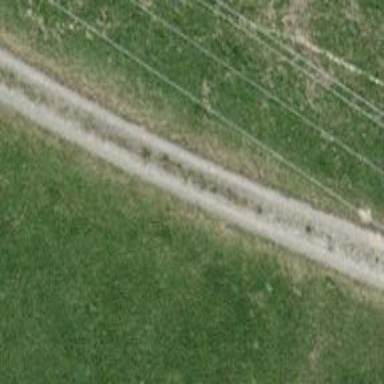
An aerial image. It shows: Gravel track with grade 2 tracktype.